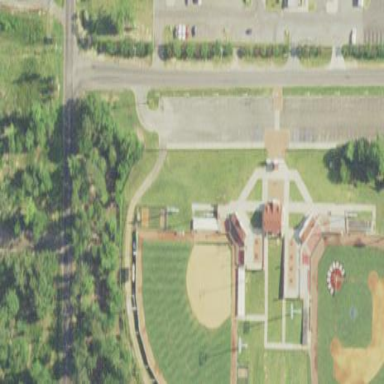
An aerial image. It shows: Softball pitch for leisure sports.